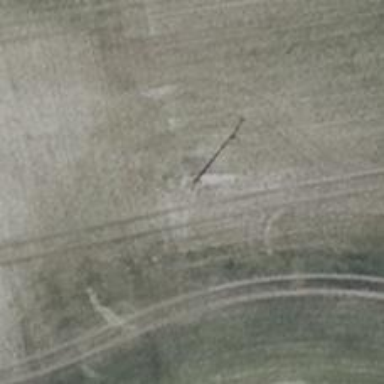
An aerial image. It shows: Power pole.